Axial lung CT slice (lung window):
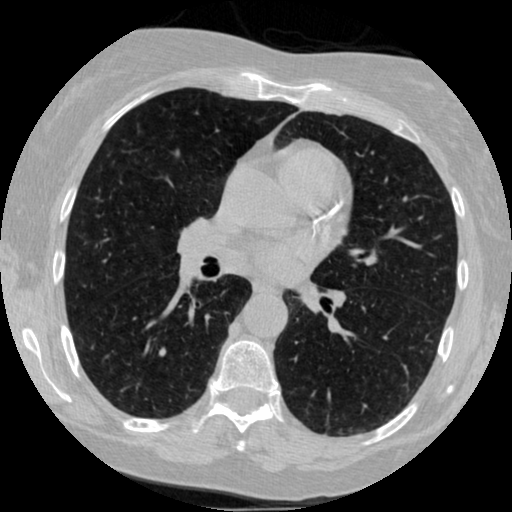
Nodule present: no